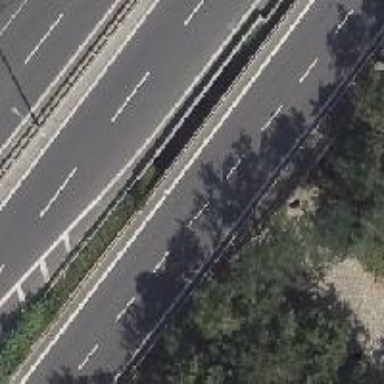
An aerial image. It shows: Motorway link.